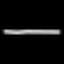
Label: line